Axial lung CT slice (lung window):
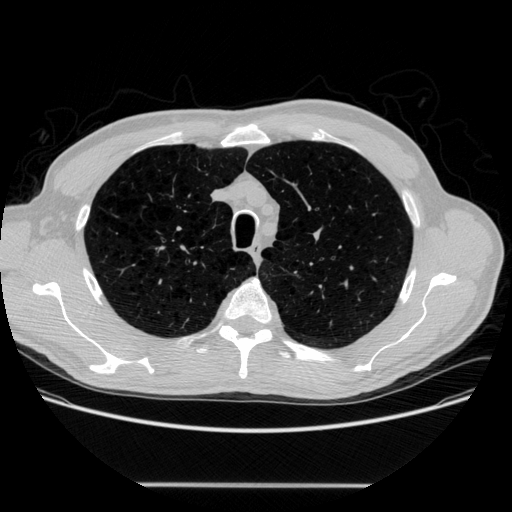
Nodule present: no